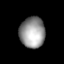
Tissue: lung
Cell type: Epithelial cells
Senescence score: 0.2211
Nuclear area (px): 761
Mean DAPI intensity: 151.194